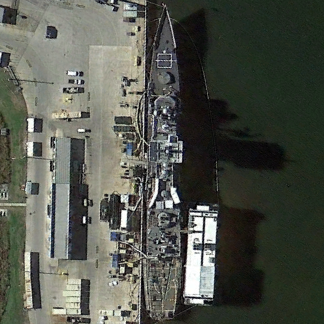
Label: cruiser